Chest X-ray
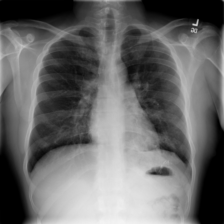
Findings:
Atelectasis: negative
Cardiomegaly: negative
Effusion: negative
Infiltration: negative
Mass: negative
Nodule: negative
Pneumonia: negative
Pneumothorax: negative
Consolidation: negative
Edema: negative
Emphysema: negative
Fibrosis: negative
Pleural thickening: negative
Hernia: negative